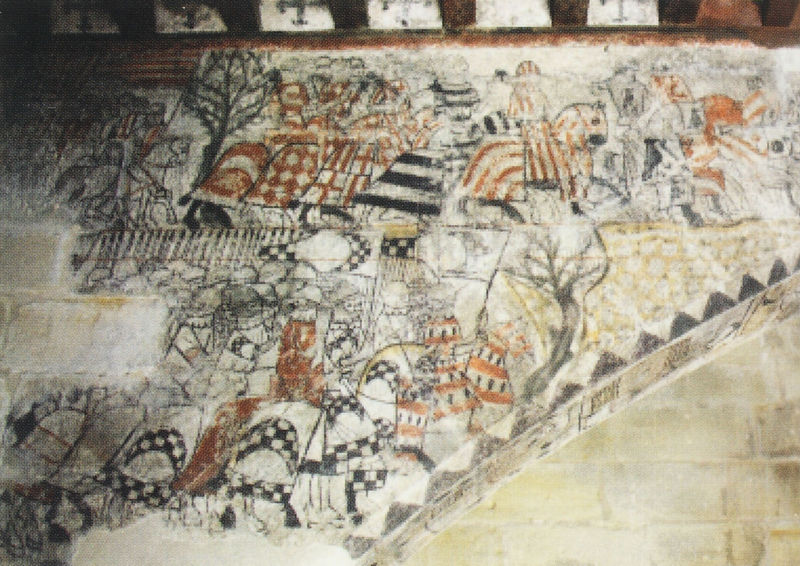
Titel: Wandmalerei Castell Alcanyis
Standort: (E Katalonien), Castell Alcanys (EU - E - Katalonien)
Schlagwörter: baum, bäume, braun, kreide, schwarz, zeichnung, rot, karo, muster, wand, pferd, pferde, reiter, bogen, mauer, schlacht, wandmalerei, streifen, ritter, heer, mittelalter, fresken, fresco, decken, turnier, mitelalter, d, wandfreseco